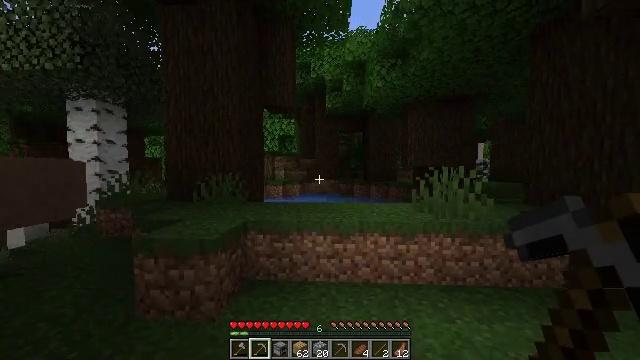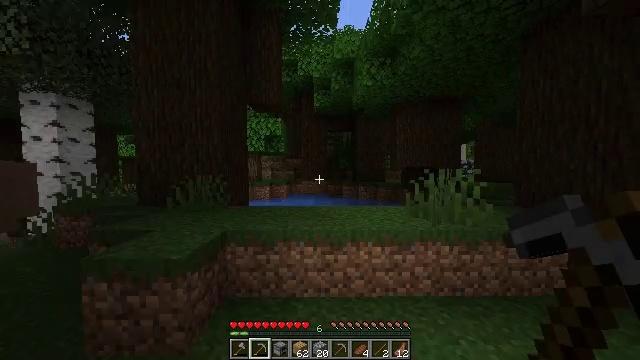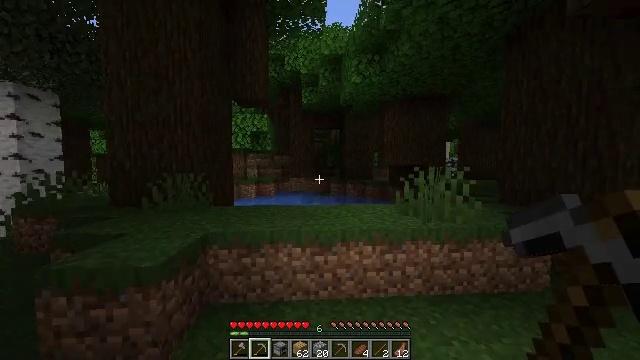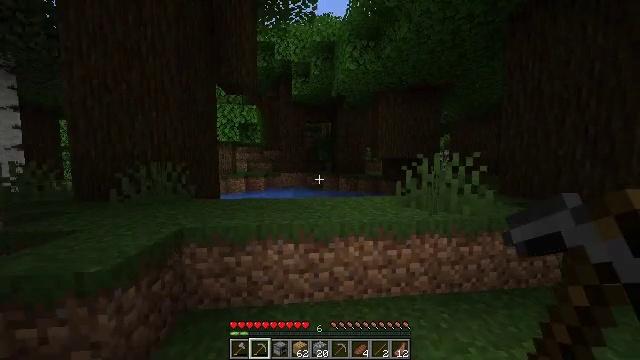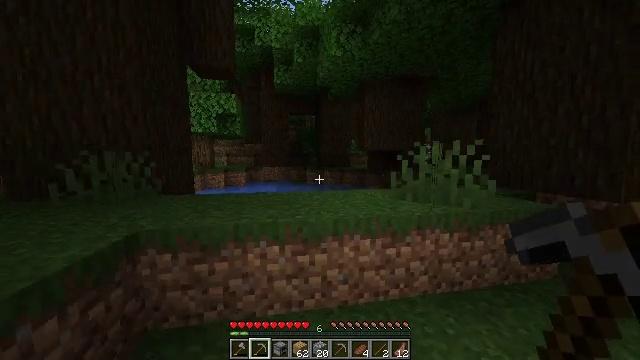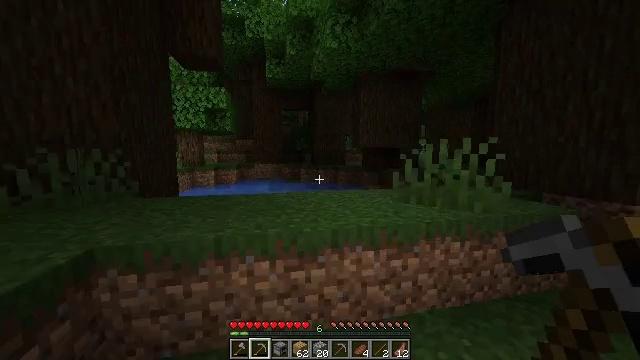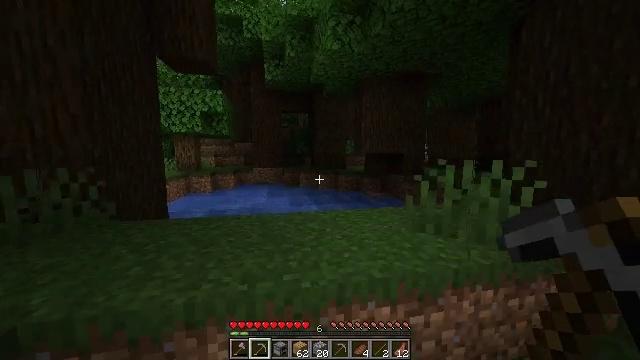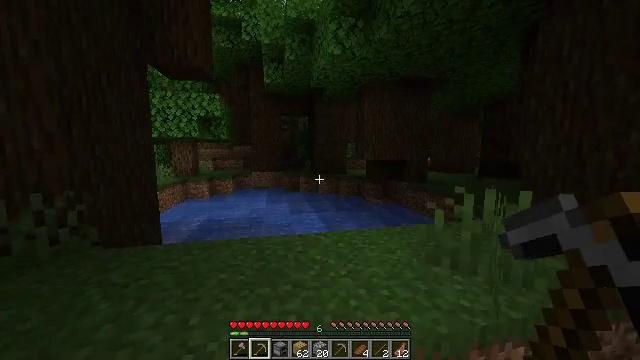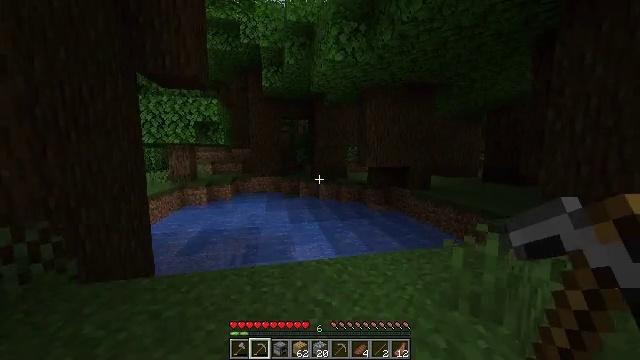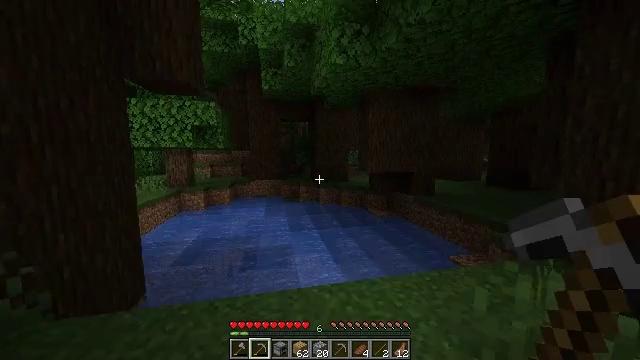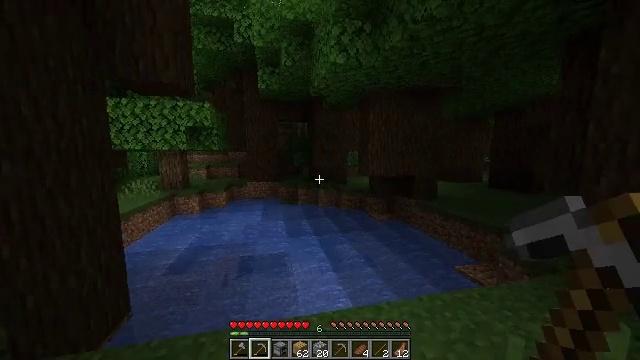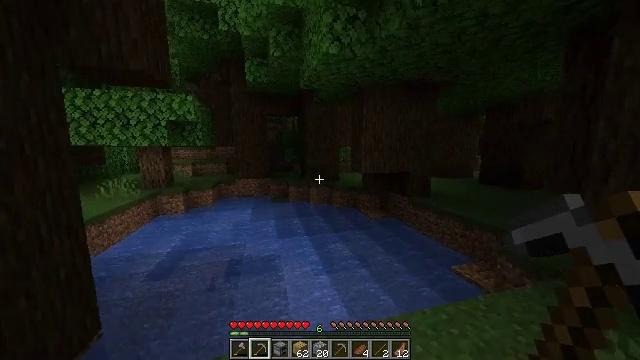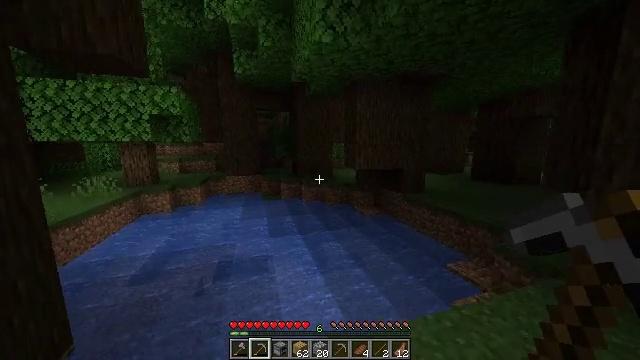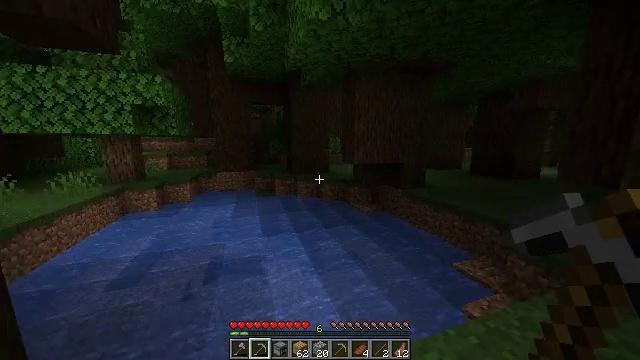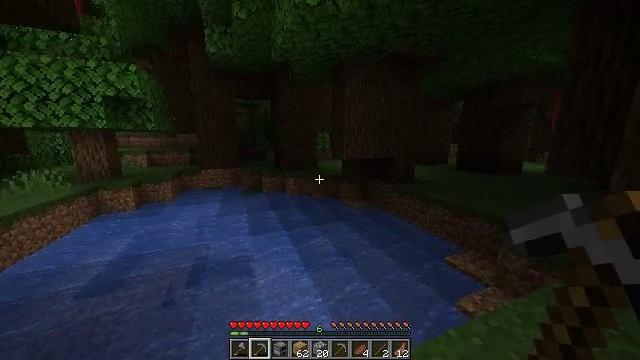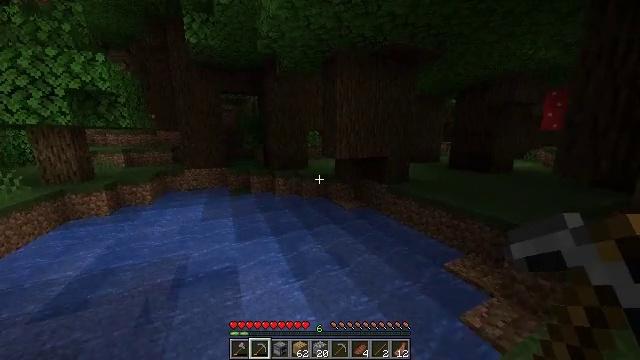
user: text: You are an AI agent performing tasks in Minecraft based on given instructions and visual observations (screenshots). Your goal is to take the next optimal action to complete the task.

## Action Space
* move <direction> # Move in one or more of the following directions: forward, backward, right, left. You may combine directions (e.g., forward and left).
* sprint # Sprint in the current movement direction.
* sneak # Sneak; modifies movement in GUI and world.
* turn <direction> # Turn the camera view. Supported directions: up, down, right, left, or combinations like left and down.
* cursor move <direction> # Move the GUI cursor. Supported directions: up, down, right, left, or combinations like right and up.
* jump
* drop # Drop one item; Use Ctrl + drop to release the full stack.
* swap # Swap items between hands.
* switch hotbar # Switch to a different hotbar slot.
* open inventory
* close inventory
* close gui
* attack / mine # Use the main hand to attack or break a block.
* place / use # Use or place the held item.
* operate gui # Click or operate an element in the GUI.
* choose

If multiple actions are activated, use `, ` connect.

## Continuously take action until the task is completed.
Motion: motion action
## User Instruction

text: Collect the dead bush from dry areas.
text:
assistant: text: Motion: move forward, sprint, turn right, jump
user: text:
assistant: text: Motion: move forward, sprint, turn right, jump
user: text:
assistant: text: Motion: move forward, sprint, turn right and down, jump
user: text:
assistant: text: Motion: move forward, sprint, turn right and down, jump
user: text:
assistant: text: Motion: move forward, sprint, turn right, jump
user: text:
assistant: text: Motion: move forward, sprint, jump
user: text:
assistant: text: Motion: move forward, sprint, jump
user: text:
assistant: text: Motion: move forward, sprint, jump
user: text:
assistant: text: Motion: move forward, sprint, jump
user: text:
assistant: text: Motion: move forward, sprint, jump
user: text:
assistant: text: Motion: move forward, sprint, turn right and down, jump
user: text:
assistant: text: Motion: move forward, sprint, turn right and down, jump
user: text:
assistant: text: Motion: move forward, sprint, turn right, jump
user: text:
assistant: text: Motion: move forward, sprint, turn right, jump
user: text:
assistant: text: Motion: move forward and move right, sprint, turn right, jump
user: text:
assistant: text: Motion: move forward and move right, sprint
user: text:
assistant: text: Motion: move forward and move right
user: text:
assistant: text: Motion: move forward and move right
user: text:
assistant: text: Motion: move forward and move right, turn right
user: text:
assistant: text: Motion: move forward and move right, turn right
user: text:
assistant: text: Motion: move forward and move right, turn right
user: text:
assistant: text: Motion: move forward and move right, turn right
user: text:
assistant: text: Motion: move forward and move right, turn right
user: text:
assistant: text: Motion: move forward and move right, turn right
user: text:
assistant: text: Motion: move forward and move right, jump
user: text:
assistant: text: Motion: move forward and move right, jump
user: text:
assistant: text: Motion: move forward, jump
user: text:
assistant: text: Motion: move forward, jump
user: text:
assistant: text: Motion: move forward, jump
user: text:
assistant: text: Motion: move forward, jump